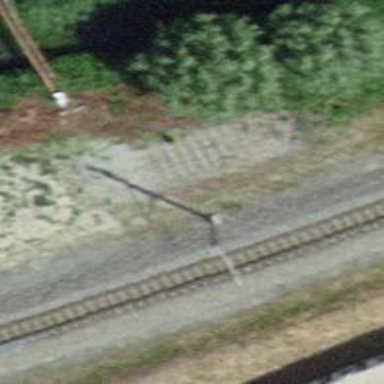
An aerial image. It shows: Railway buffer stop.